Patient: sex F, age 63
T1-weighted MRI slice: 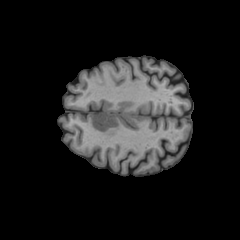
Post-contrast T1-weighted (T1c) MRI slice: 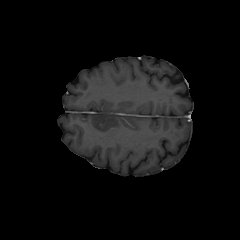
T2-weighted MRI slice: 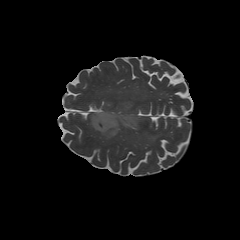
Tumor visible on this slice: yes
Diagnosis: Glioblastoma, IDH-wildtype
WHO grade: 4